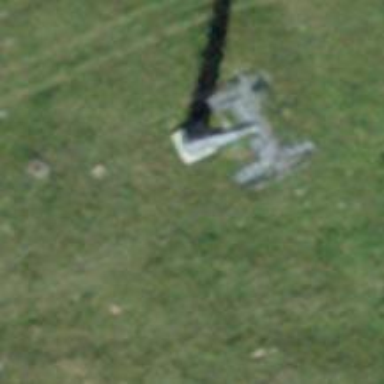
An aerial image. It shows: Pylon used for aerialway.